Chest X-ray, PA view. Patient: 52 years old, sex M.
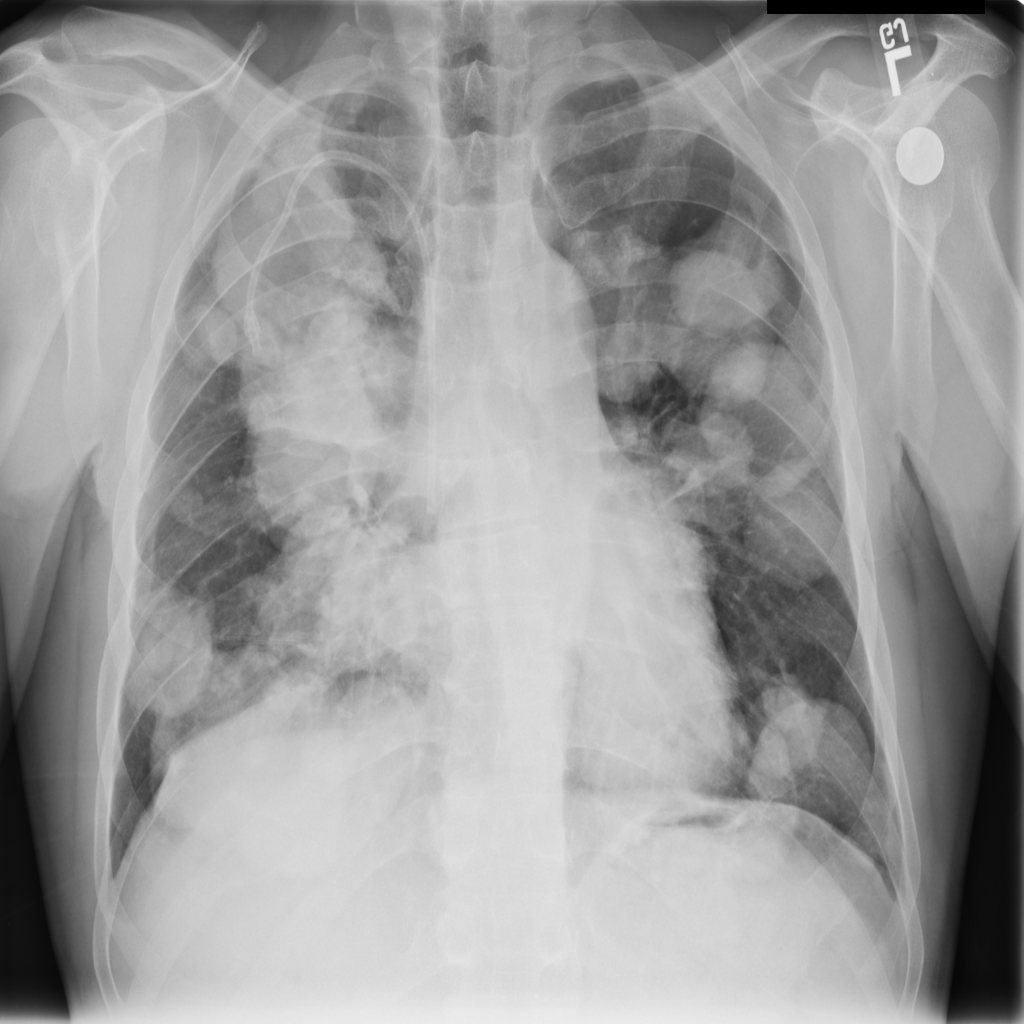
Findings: No Finding